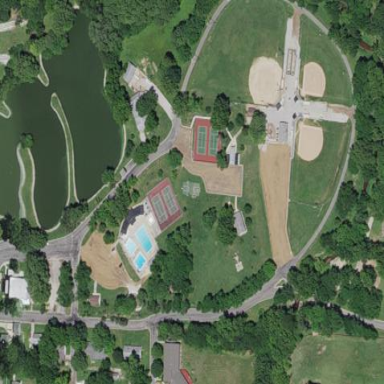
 located on recreation ground. The park features community garden."